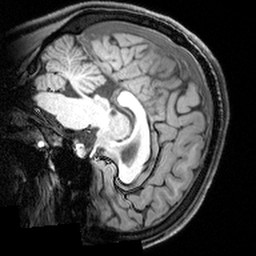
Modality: T1w
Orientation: sagittal
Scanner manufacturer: siemens
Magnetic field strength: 3 T
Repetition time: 1.9 s
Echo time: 0.00397 s